Interaction volume radius: 5 \u00c5
Interaction volume height: 35 \u00c5
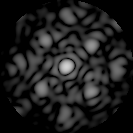
Disorder parameter: 0.5479